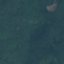
Land use / land cover: Forest